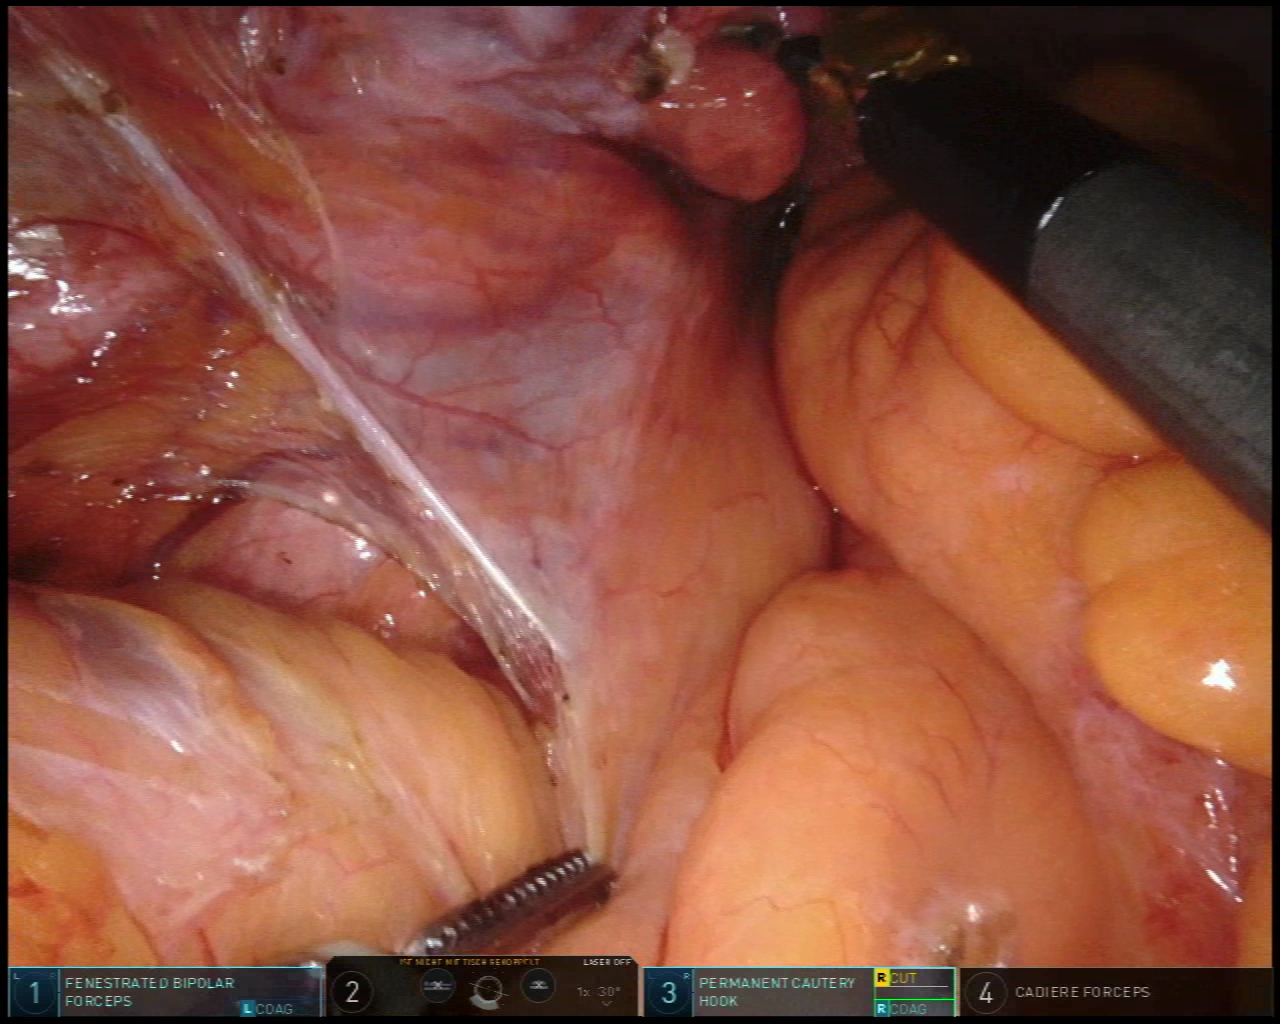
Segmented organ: ureter
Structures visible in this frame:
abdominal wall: no
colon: no
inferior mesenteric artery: no
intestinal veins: no
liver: no
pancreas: no
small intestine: no
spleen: no
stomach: no
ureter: yes
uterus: yes
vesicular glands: no